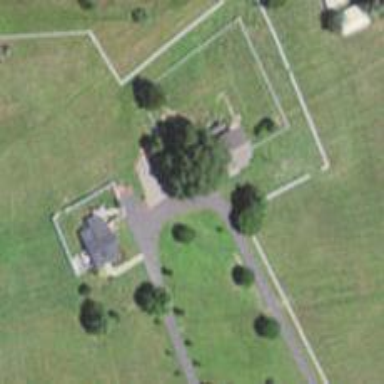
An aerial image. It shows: Driveway.